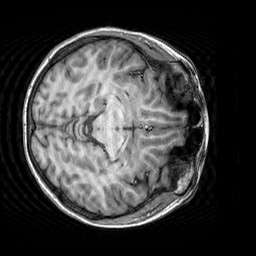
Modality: T1w
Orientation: axial
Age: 25
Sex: female
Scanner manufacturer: siemens
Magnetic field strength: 3 T
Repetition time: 2.3 s
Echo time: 0.00303 s